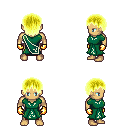
a pixel art fantasy rpg character, male body template, human, tanned skin, sash dress, red pants, gold plain hairstyle, gold gloves, four views (front, back, left, right), 2x2 character sprite sheet, small pixel art, hard edges, no anti-aliasing